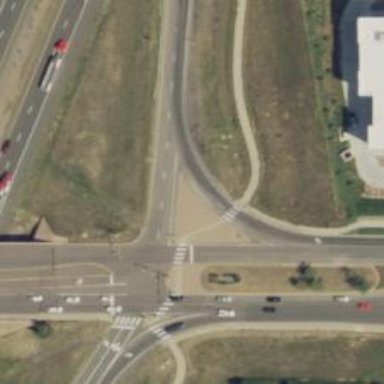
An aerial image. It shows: Junction.